Question: How do I change templates of django-postman? I try to make my own inbox and write template but i am stuck basically.
'''
INSTALLED_APPS = [
'django.contrib.admin',
'django.contrib.auth',
'django.contrib.contenttypes',
'django.contrib.sessions',
'django.contrib.messages',
'django.contrib.staticfiles',
'postman',
'app',
'''
]
my urls.py
'''
urlpatterns = [
url(r'^admin/', admin.site.urls),
url(r'^messages/',include('postman.urls',namespace='postman',app_name='postman')),]
'''
when i open browser and i go to
127.0.0.1:8000/messages/inbox
i got this template

is there any way to change these template and make my own inbox ?
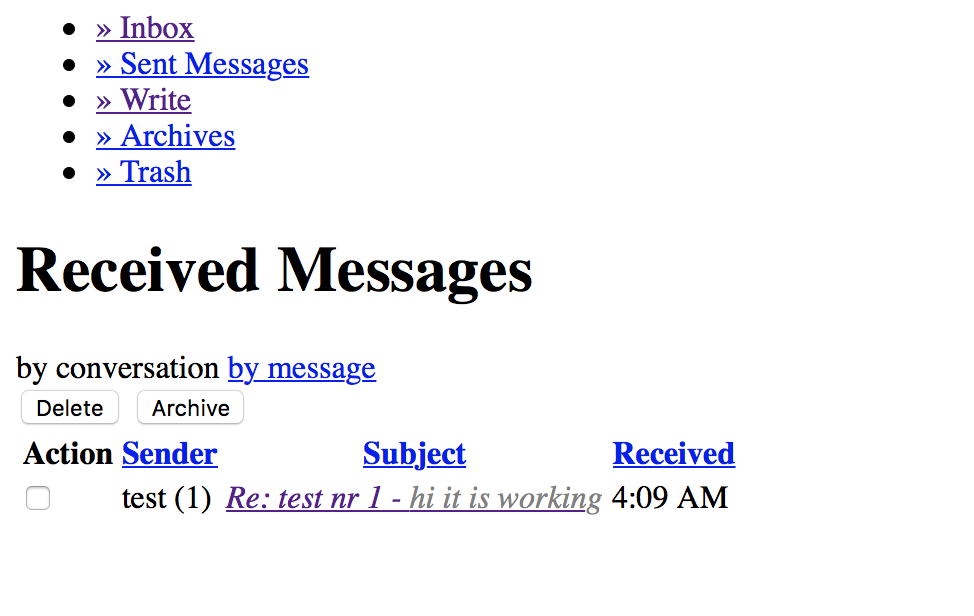
Answer: Change the order of INSTALLED_APPS as shown below (Also suggested in my comment):
'''
INSTALLED_APPS = [
'django.contrib.admin',
'django.contrib.auth',
'django.contrib.contenttypes',
'django.contrib.sessions',
'django.contrib.messages',
'django.contrib.staticfiles',
'app',
'postman',
]
'''
Then in your app create 'templates' folder. Within template folder create 'postman' folder and you can create files like 'base.html' or 'base_folder.html' and override the custom files and the view. I have tried this and ensured it works.
Extra info: I created base.html within myapp/templates/postman folder:
'''
{% load i18n %}{% load postman_tags %}
{% block title %}{% trans "Messaging" %}{% endblock %}
{% block extrahead %}{{ block.super }}
<link type="text/css" media="all" rel="stylesheet" href="
{# dj v1.4 #}{% load static %}{% static 'postman/css/postman.css' %}
{# dj v1.3 #}{# {{ STATIC_URL }}postman/css/postman.css #}
{# dj v1.2 #}{# {{ MEDIA_URL }}postman/css/postman.css #}
" />{% endblock %}
{% block postman_menu %}
<h1>Hello</h1>
{% endblock %}
'''